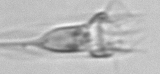
Label: Tintinnina